Field crop: tomato
Growth stage: 2
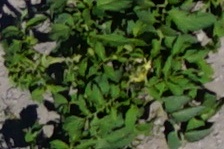
Species: tomato